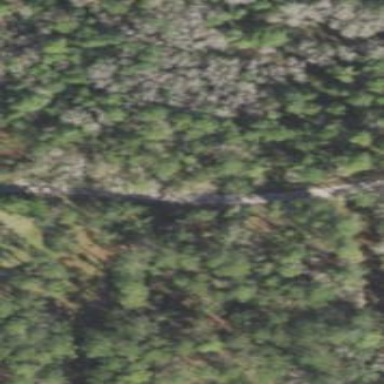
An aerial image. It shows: Mixed leaf woodland.